【题型】填空题　【知识点】平面几何　【难度】medium
如图，在$\triangle ABC$中，$AC=6$，$BC=8\sqrt{3}$，$\angle ACB=60^\circ$，过点$A$作$BC$的平行线$l$，$P$为直线$l$上一动点，$\odot O$为$\triangle APC$的外接圆，直线$BP$交$\odot O$于$E$点，则$AE$的最小值为\underline{\quad\quad}.

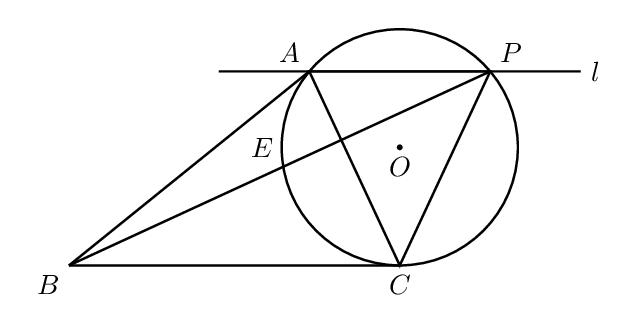
【解答】
\noindent 【答案】$2$

\noindent 【分析】如图，连接$CE$．首先证明$\angle BEC=120^\circ$，根据定弦定角，可得点$E$在以$M$为圆心，$MB$为半径的$\overset{\frown}{BC}$上运动，连接$MA$交$\overset{\frown}{BC}$于$E'$，此时$AE'$的值最小．

\noindent 【详解】解：如图，连接$CE$．

\noindent $\because AP\parallel BC,$

\noindent $\therefore \angle PAC=\angle ACB=60^\circ,$

\noindent $\therefore \angle CEP=\angle CAP=60^\circ,$

\noindent $\therefore \angle BEC=120^\circ,$

\noindent $\because BC=8\sqrt{3}$为定值，则点$E$的运动轨迹为一段圆弧

\noindent 如图，点$E$在以$M$为圆心，$MB$为半径的$\overset{\frown}{BC}$上运动，过点$M$作$MN\perp BC$

\noindent $\therefore \odot M$中优弧$\overset{\frown}{BC}$度数为$2\angle BEC=240^\circ$，则劣弧$\overset{\frown}{BC}$度数为$120^\circ$

\noindent $\therefore \triangle BMC$是等腰三角形，$\angle BMC=120^\circ,$

\noindent $\because \angle BCM=30^\circ$，$BC=8\sqrt{3}$，$MB=MC$

\noindent $\therefore BN=\sqrt{BM^2-MN^2}=\sqrt{3}MN=\dfrac{1}{2}BC=4\sqrt{3}$

\noindent $\therefore MB=MC=8,$

\noindent $\therefore$连接$MA$交$\overset{\frown}{BC}$于$E'$，此时$AE'$的值最小．

\noindent $\because \angle ACB=60^\circ$，$\angle BCM=30^\circ,$

\noindent $\therefore \angle ACM=90^\circ,$

\noindent $\therefore MA=\sqrt{MC^2+AC^2}=\sqrt{8^2+6^2}=10,$

\noindent $\therefore AE$的最小值为$10-8=2$．

\noindent 故答案为：$2$

\noindent 【点睛】本题考查三角形的外接圆与外心、平行线的性质、圆周角定理、勾股定理、点与圆的位置关系等知识，解题的关键是添加常用辅助线，构造辅助圆解决问题．
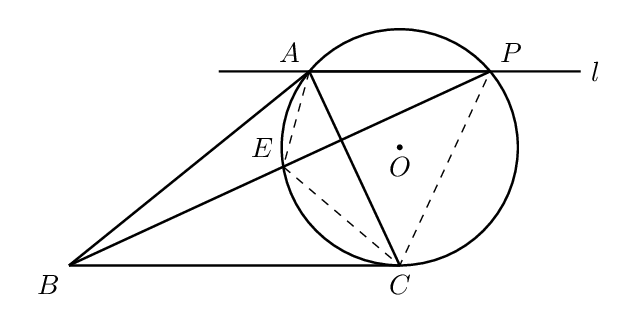
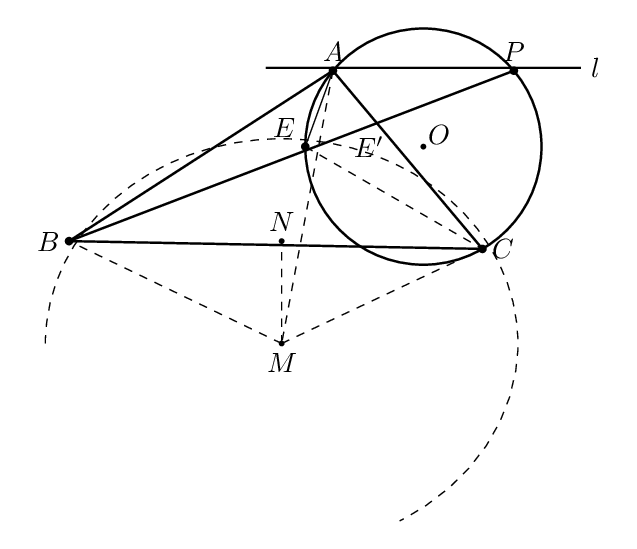